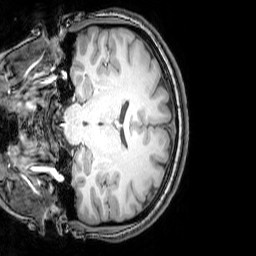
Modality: T1w
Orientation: coronal
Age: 21
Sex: female
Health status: healthy
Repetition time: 0.081 s
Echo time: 0.037 s